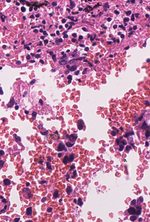
Tumor epithelial tissue: no
Tumor-associated stroma tissue: yes
Normal tissue: no